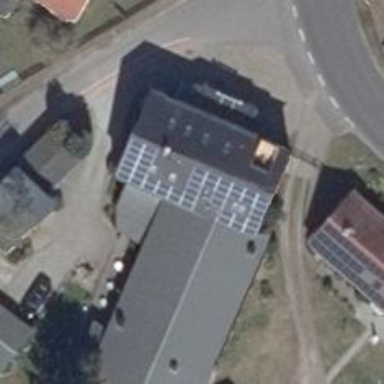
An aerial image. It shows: Solar-powered generator using photovoltaic technology. This small installation generates electricity through solar photovoltaic panels.